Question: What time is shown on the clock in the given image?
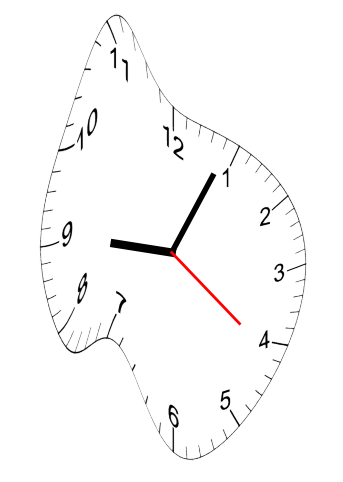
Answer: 09:04:21